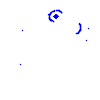
Particle: kaon